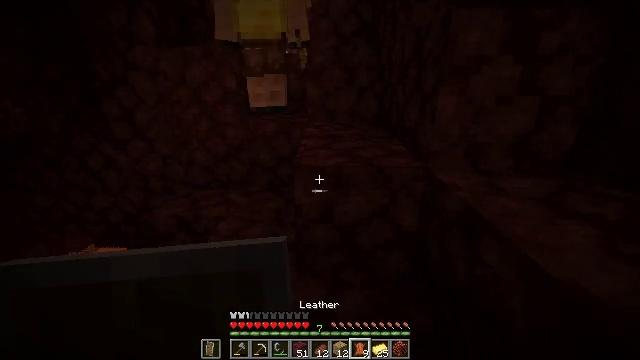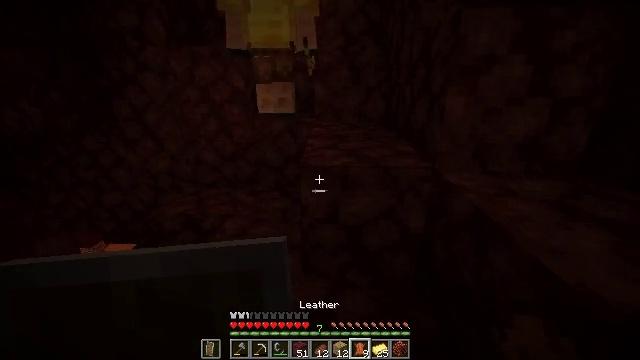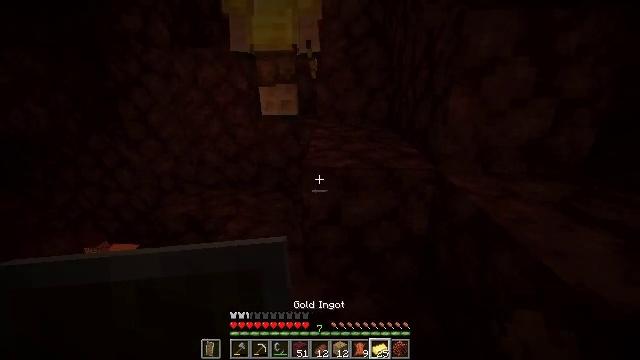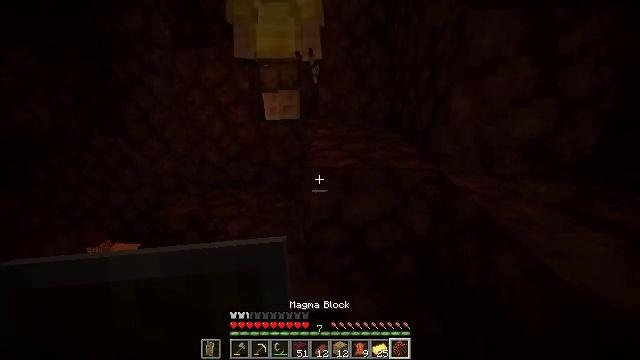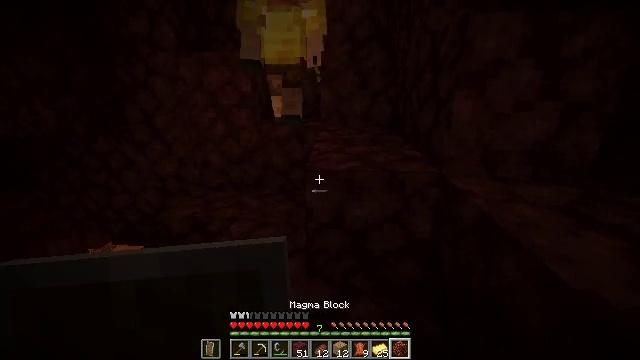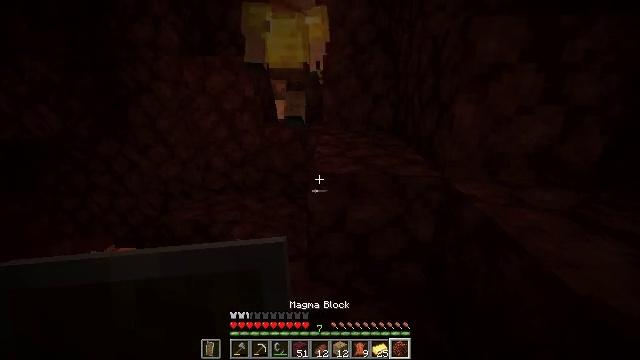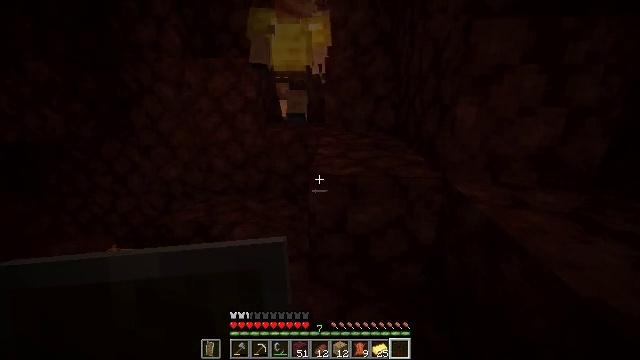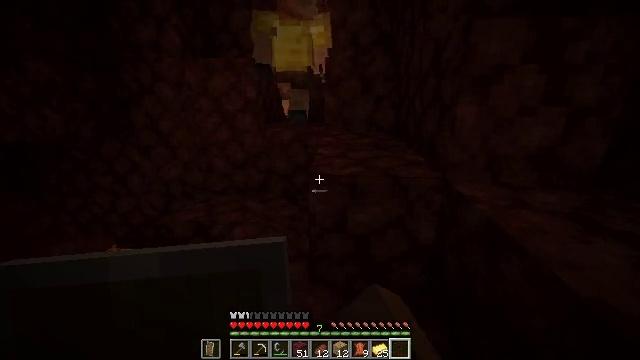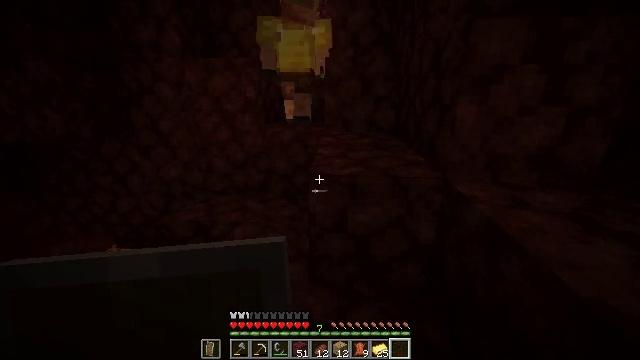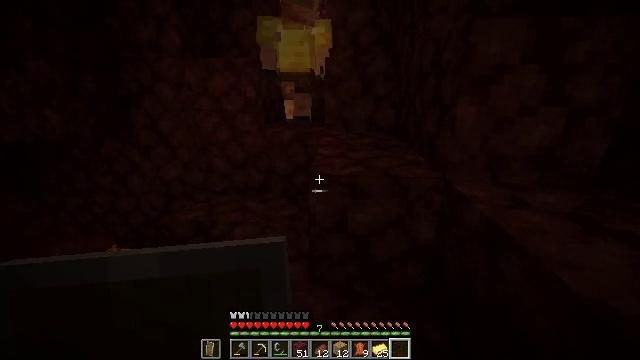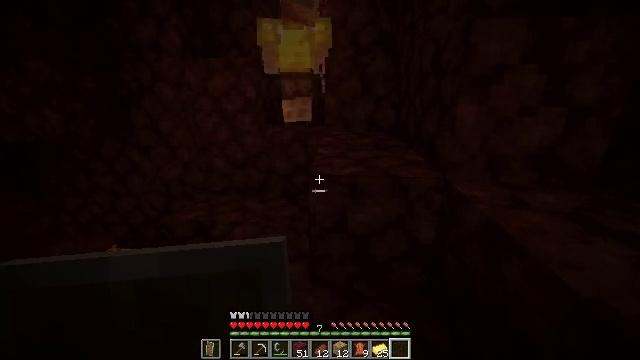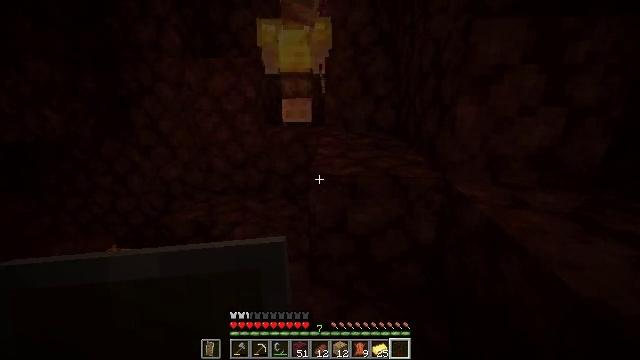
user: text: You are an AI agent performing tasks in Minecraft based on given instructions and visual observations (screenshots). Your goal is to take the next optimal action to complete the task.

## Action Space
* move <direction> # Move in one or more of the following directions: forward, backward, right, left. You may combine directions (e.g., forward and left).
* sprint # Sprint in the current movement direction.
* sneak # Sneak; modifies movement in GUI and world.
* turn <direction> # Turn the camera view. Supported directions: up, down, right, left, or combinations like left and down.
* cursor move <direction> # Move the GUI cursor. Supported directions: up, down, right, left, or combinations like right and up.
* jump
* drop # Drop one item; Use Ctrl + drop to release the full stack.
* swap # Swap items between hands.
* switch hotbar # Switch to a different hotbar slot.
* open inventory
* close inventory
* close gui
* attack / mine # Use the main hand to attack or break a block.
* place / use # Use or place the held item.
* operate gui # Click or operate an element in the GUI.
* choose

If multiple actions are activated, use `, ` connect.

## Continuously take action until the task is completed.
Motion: motion action
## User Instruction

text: Remove a magma block from the inventory.
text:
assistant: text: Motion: turn left
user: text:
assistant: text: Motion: no_op
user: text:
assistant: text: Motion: no_op
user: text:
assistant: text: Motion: no_op
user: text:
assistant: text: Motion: no_op
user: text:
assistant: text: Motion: drop
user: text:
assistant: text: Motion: drop
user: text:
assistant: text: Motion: drop
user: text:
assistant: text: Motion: no_op
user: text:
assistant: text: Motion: no_op
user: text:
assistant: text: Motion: no_op
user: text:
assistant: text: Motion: no_op